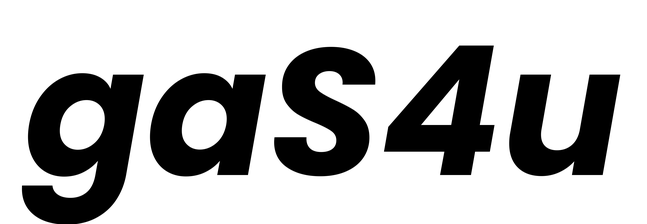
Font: Poppins-BoldItalic